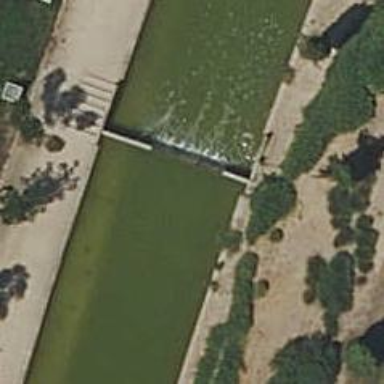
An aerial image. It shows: Weir along the waterway.